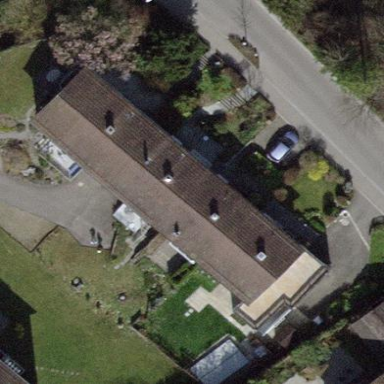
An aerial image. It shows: Terrace building.